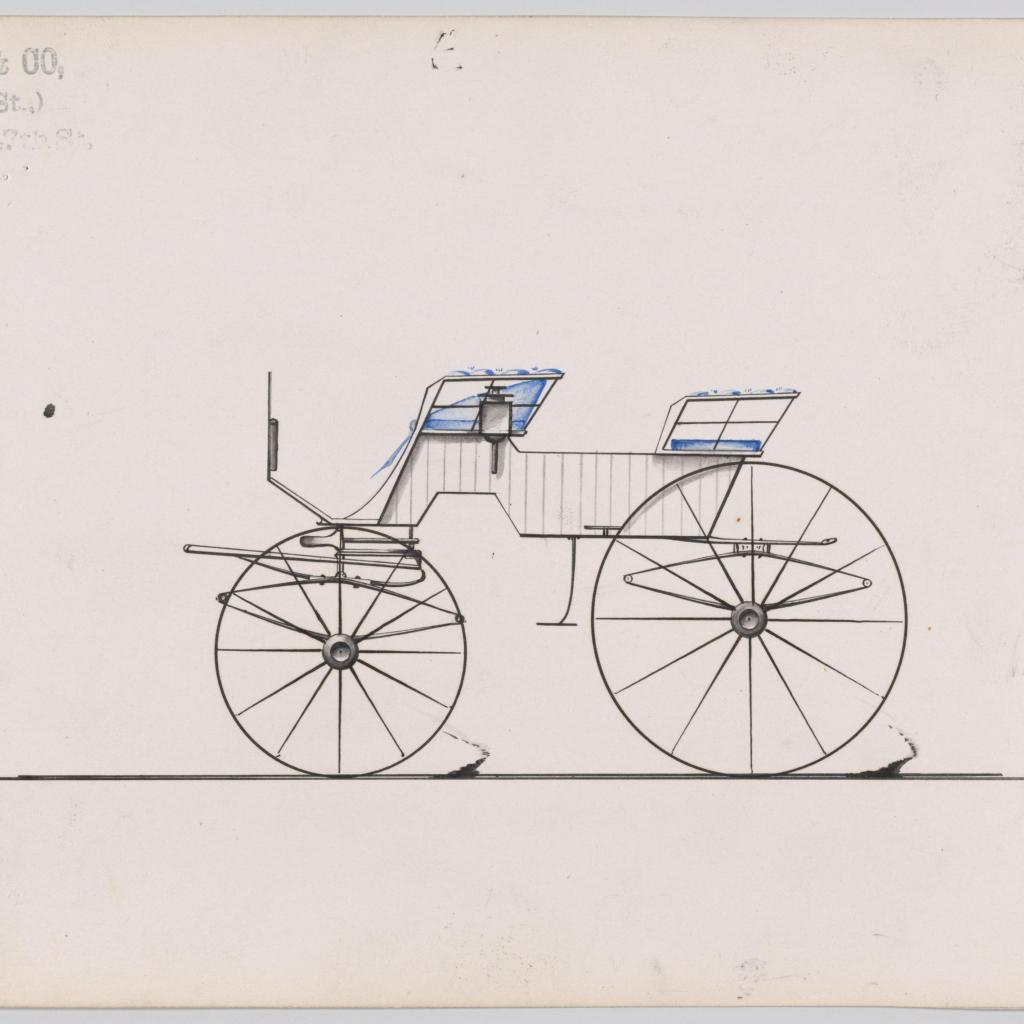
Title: Design for 4 seat Phaeton, no top, no. 3180
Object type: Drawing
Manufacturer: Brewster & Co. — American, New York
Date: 1876
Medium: Pen and black watercolor and gouache
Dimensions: Sheet: 6 1/8 x 9 1/8 in. (15.6 x 23.2 cm)
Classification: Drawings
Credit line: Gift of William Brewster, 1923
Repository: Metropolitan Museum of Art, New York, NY